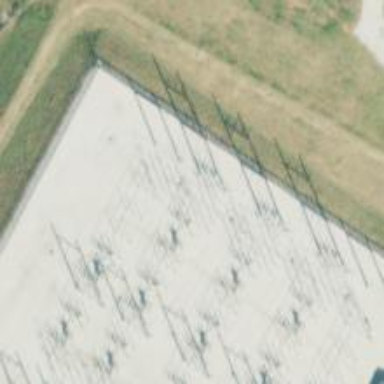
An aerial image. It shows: Switch for power supply.